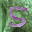
Label: 5